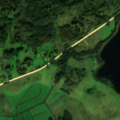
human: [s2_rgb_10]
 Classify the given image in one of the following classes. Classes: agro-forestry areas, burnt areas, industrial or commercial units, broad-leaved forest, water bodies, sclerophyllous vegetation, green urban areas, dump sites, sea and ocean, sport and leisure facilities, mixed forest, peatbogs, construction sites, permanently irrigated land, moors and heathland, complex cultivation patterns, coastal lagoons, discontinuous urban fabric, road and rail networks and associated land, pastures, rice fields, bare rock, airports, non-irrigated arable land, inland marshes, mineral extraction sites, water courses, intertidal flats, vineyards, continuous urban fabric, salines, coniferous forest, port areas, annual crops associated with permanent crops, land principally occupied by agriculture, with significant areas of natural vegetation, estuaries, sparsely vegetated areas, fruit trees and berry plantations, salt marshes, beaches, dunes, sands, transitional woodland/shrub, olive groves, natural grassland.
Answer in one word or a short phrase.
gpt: pastures, complex cultivation patterns, mixed forest, water bodies